Question: I have this code where I want to print a board in the console. The code is working as expected in terms of printing it but in the end of doing so it returns "no", instead of yes. How can I make this recursion return true?
Main code:
'''
printLine(_,Size,Size).
printLine([H1,H2|R],Size,Indice) :-
write(H1), write(' '), write(H2), write(' '),
IndiceNovo is Indice+1,
printLine(R,Size,IndiceNovo).
printTops([]).
printTops([H|T]) :- write(H),write(' '),printTops(T).
printBoard(_,_,Size,Size*2,_):- nl,nl, write('end').
printBoard(Numeros,Topos,Size,Indice,BarrelIndex):-
calculateDiv(Size,D), nl,
writeDiv(D), nl,
TopoIndex1 is (1+BarrelIndex*Size),
TopoIndex2 is (Size + BarrelIndex*Size),
slice(Topos,TopoIndex1,TopoIndex2,TopsTemp),
write(' '), printTops(TopsTemp),nl,
Indice2 is Indice+1,
Index1 is (1+Indice*Size*2), Index2 is (Size*2 + (Indice*Size*2)),
slice(Numeros,Index1,Index2,Linha),
printLine(Linha,Size,0),nl,
Index21 is (1+(Indice2*Size*2)), Index22 is (Size*2 + (Indice2*Size*2)),
slice(Numeros,Index21,Index22,Linha2),
printLine(Linha2,Size,0),nl,
IndiceNovo is Indice+2, NovoBarrelIndex is BarrelIndex+1,
printBoard(Numeros,Topos,Size,IndiceNovo,NovoBarrelIndex).
printBoard(Board,Topos):-
length(Topos,Size),
Size1 is truncate(sqrt(Size)),
printBoard(Board,Topos,Size1,0,0).
'''
Test Code:
'''
p:-
B= [1,2,3,4,5,6,7,8,3,4,1,5,7,8,2,6,2,1,4,3,6,7,8,5,5,7,6,8,1,3,4,2,4,6,8,7,3,2,5,1,7,8,2,1,4,5,6,3,6,3,5,2,8,4,1,7,8,5,7,6,2,1,3,4],
T= [10,13,26,23,15,21,17,19,25,18,14,90,22,20,64,84],
printBoard(B,T).
'''
My output:

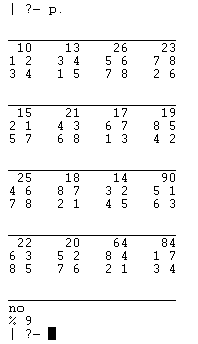
Answer: you need to evaluate arithmetic with is/2.
'''
printBoard(_,_,Size,Size2,_):- Size2 is Size*2, nl,nl, write('end').
'''